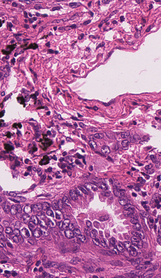
Tumor epithelial tissue: yes
Tumor-associated stroma tissue: yes
Normal tissue: no